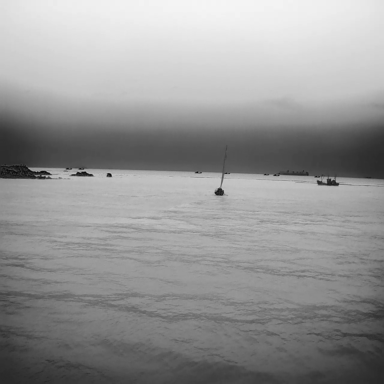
There is a sailboat in the infrared image.